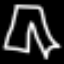
Label: pants